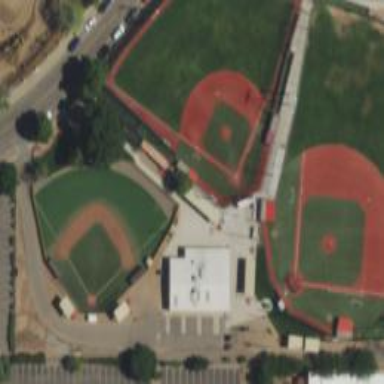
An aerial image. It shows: Baseball pitch for leisure and sports activities.